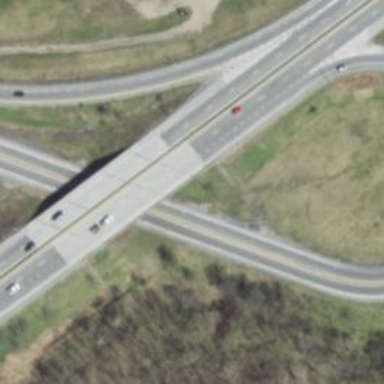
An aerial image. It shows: Bridge on trunk expressway.